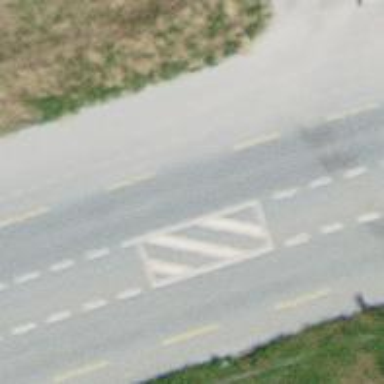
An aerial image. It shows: Primary highway with asphalt surface and designated cycle lane.